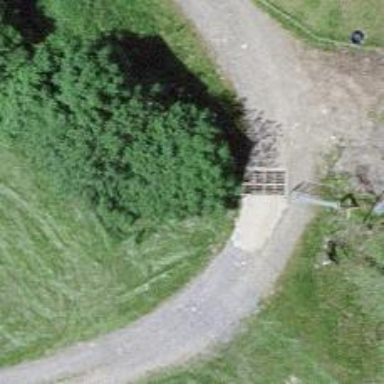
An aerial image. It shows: Culvert tunnel.